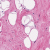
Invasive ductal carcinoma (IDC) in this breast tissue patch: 0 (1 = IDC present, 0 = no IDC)